Field crop: tomato
Growth stage: 1
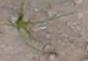
Species: cyperus